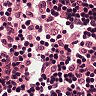
Metastatic tissue present: no